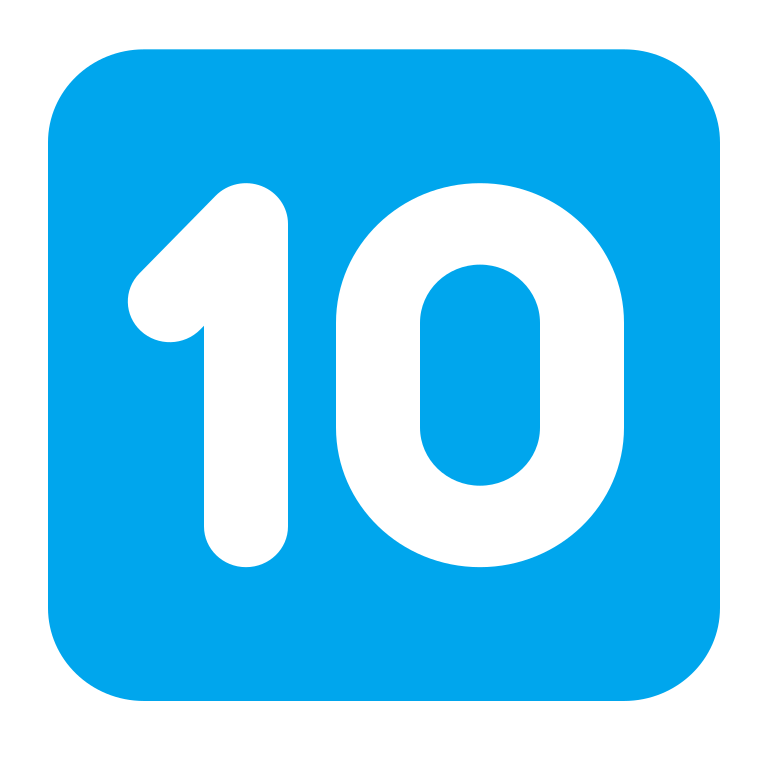
keycap 10 flat